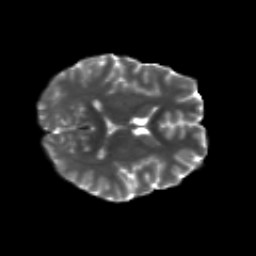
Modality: T2w
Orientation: axial
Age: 18
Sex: female
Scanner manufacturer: siemens
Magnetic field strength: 3 T
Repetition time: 8.8 s
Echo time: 0.085 s